Aerial crown-view tile of a tropical tree (Barro Colorado Island, Panama), acquired 20250616:
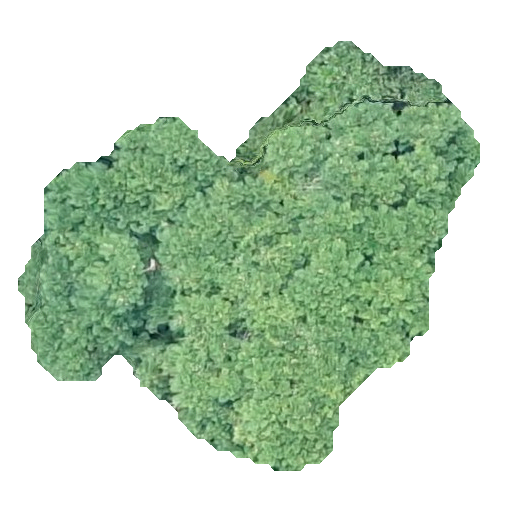
Species: Jacaranda copaia
GBIF accepted scientific name: Jacaranda copaia
Crown area: 174.358 m²